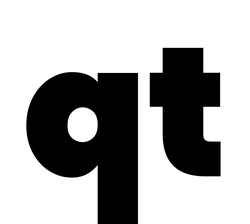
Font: Poppins-Black